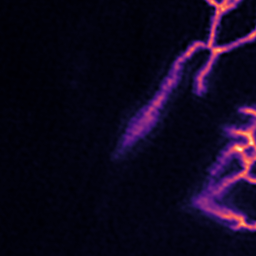
Label: Super-resolution ER image